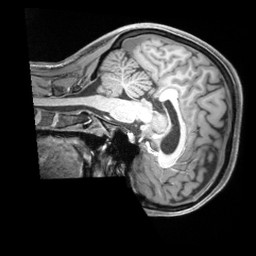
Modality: T1w
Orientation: sagittal
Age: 23
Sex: female
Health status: ill
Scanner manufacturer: siemens
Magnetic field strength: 3 T
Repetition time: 2.2 s
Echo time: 0.00218 s